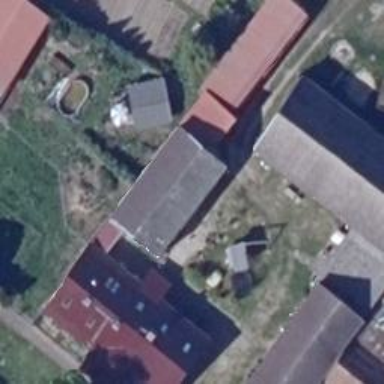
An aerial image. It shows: Gabled building with grey roof oriented along its structure.